Question: I want to insert the following 'include' tag into my webpage using JavaScript. '<!--#include virtual='includes/myIncludeFile.htm' -->'
I have tried the following but it doesn't work: 'jQuery("<!--#include virtual='includes/myIncludeFile.htm' -->").appendTo(jQuery("body"));'
I have outputted 'jQuery("<!--#include virtual='includes/myIncludeFile.htm' -->")' to the console and it thinks that it is a comment object (see screenshot).

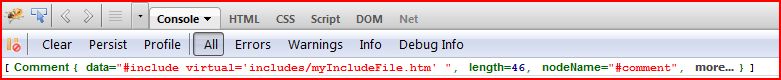
Answer: The basic premise of what you're trying to do isn't going to work. The HTML "include tags" you're using are also known as "server-side includes." That is, they are processed on the server before the page is sent to the client.
By the time the JavaScript code is executing on the client, the server is already processing the response. The client-side code can't initiate a server-side include.
One thing you do from the client-side is use something like <URL> to make a request to the server and load the response into a specified element on the page. Something like this:
'''
$('#includeDiv').load('includes/myIncludeFile.htm');
'''
This would dynamically load all of the contents from 'myIncludeFile.htm' into an element of 'id' "includeDiv" on the page.